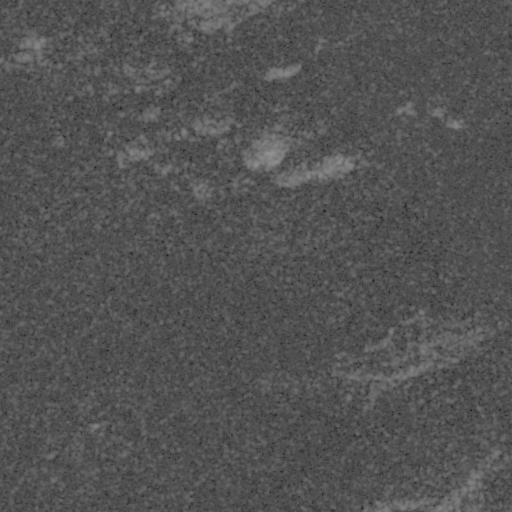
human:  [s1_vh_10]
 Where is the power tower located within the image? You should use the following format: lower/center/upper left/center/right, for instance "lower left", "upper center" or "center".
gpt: The power tower is located in the upper right of the image.
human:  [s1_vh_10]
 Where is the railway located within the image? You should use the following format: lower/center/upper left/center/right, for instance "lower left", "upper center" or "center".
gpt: The railway is located in the upper right of the image.
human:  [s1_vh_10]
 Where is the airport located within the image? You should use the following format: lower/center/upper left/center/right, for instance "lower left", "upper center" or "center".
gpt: There is no airport in the image.

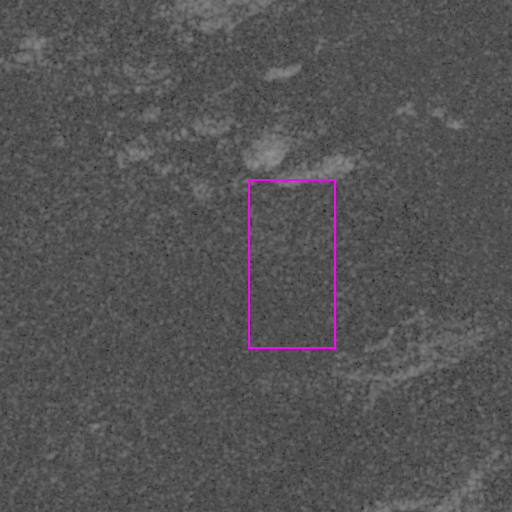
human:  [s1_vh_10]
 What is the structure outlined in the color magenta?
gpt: There is no magenta outline.
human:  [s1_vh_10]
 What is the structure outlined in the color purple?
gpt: There is no structure outlined in purple.